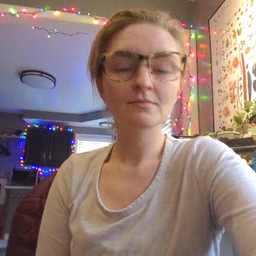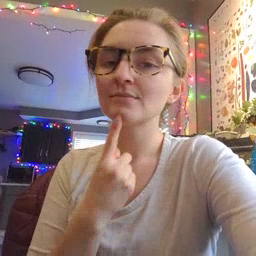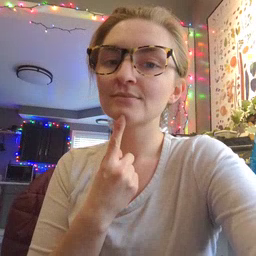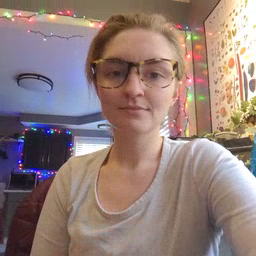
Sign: chin